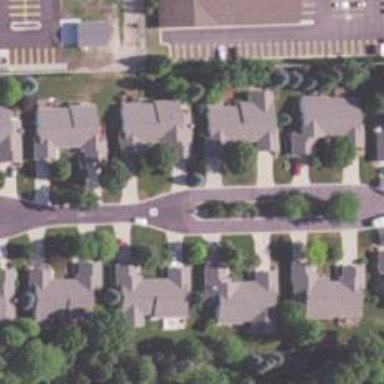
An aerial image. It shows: Residential road.